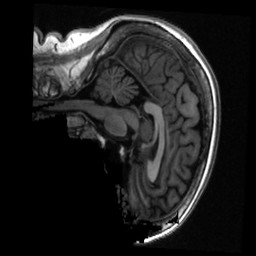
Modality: T1w
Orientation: sagittal